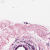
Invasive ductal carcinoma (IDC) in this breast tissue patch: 0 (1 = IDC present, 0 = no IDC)